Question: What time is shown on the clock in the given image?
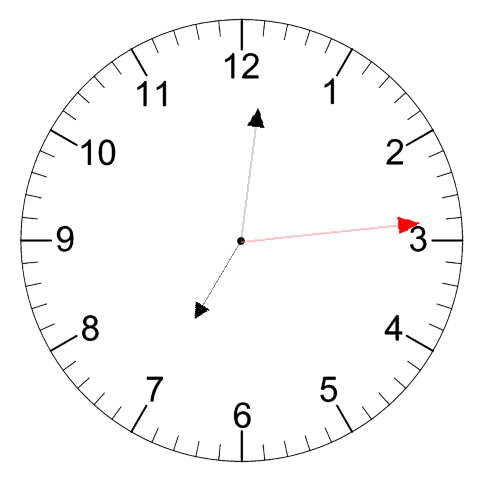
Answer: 07:01:14